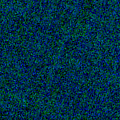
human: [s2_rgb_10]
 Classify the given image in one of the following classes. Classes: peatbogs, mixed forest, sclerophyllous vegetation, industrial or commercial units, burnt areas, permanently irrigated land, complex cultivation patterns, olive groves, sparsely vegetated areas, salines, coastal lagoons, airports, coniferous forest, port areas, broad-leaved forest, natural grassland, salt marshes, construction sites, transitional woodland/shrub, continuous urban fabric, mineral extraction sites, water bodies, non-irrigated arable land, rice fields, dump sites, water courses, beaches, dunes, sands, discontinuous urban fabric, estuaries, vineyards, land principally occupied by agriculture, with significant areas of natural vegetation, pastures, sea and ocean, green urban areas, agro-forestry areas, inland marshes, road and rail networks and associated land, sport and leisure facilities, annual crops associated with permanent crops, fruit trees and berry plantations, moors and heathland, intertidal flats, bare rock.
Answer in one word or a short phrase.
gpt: sea and ocean